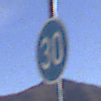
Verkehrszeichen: VorgeschriebeneMindestgeschwindigkeit
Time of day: Midday
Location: Outdoor (Nature)
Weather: Clear
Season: NotSpecified
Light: Natural